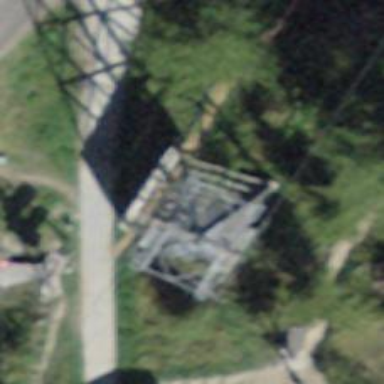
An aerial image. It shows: Pylon for aerialway.